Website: crate-barrel
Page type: payment
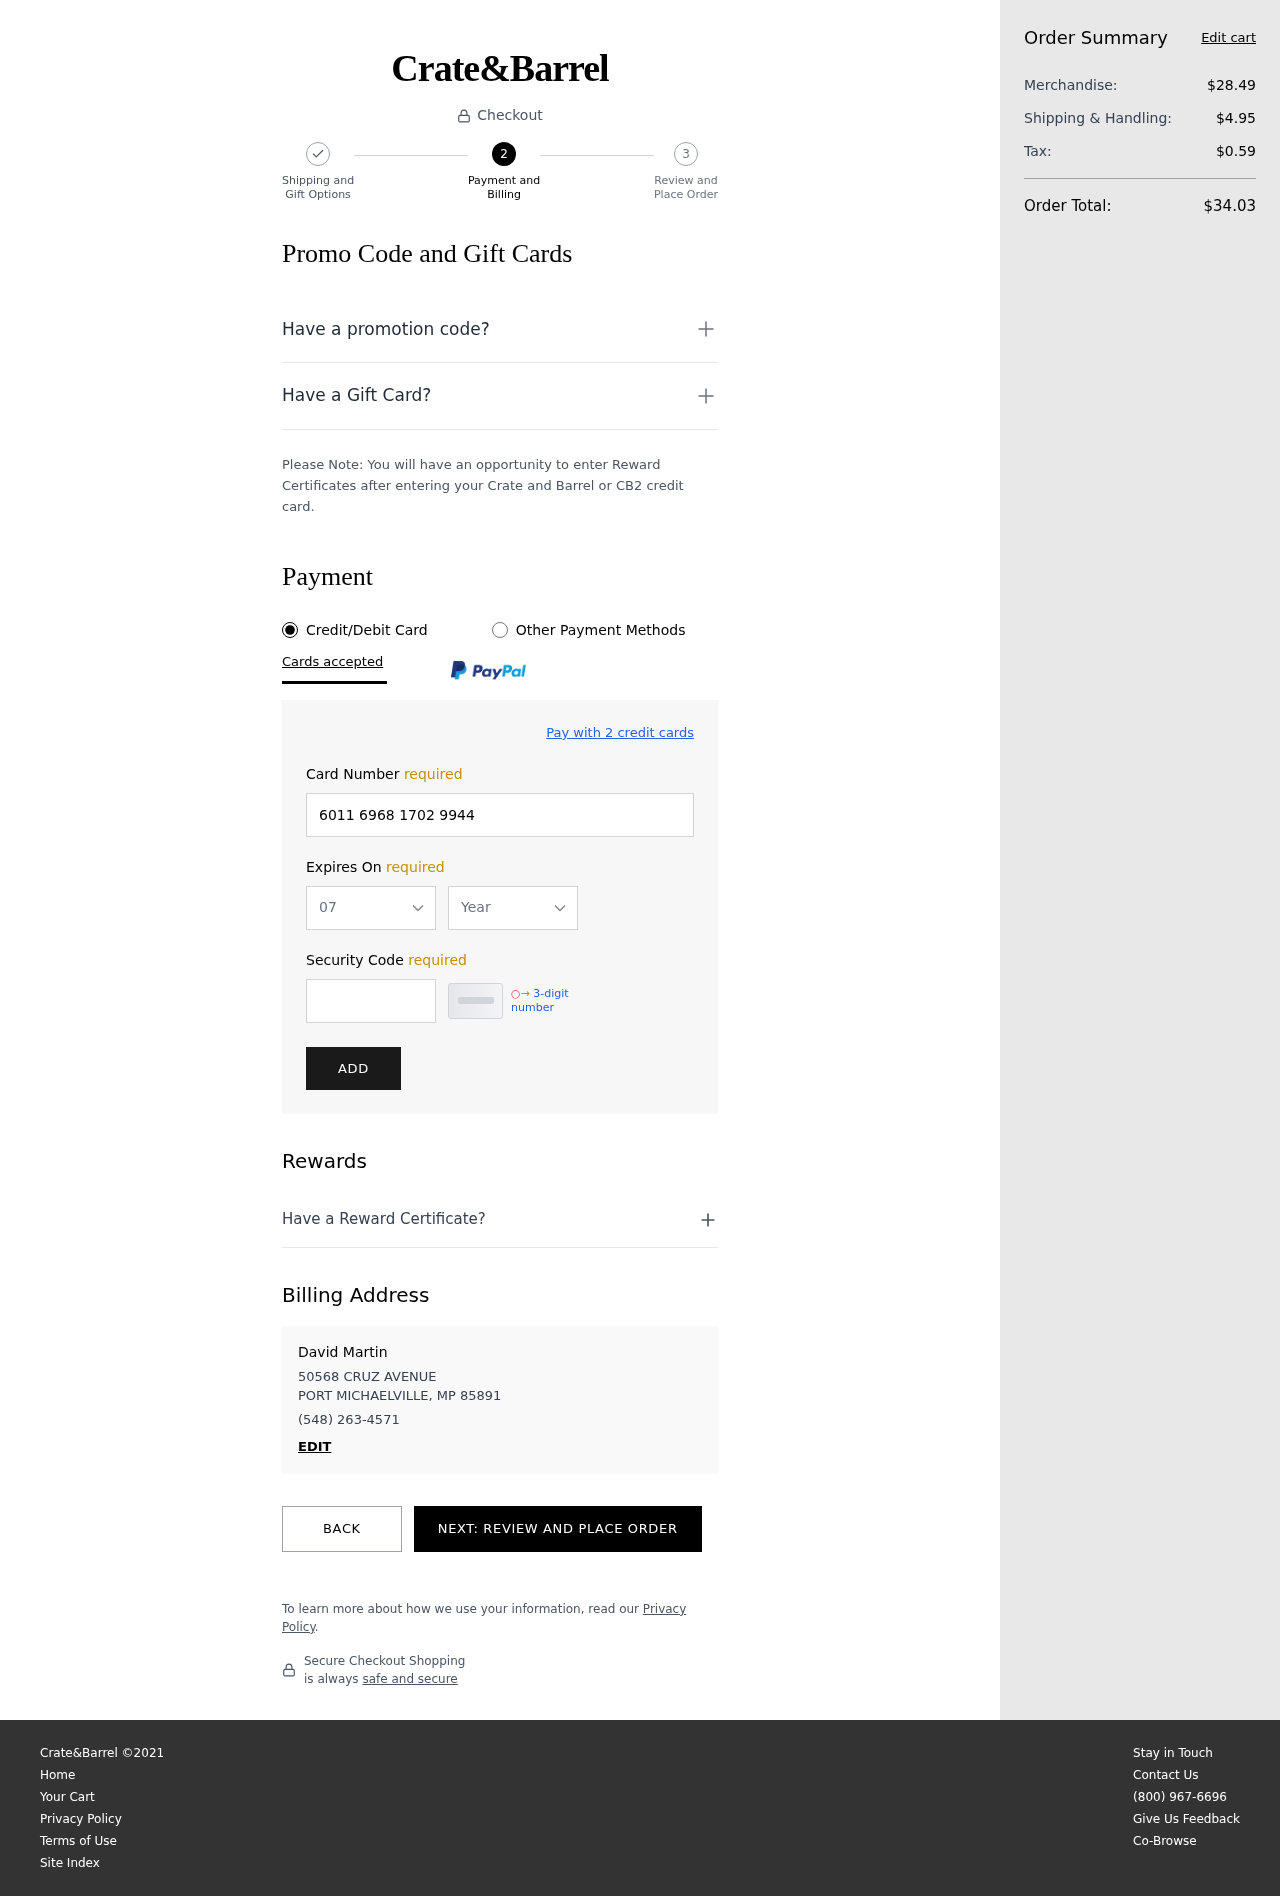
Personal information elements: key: PII_CARD_EXPIRY_MONTH
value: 07
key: PII_CARD_EXPIRY_YEAR
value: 28
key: PII_CITY_STATE_ZIP
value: PORT MICHAELVILLE, MP 85891
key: PII_FULLNAME
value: David Martin
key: PII_PHONE
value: (548) 263-4571
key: PII_STREET
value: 50568 CRUZ AVENUE
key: PII_CARD_NUMBER
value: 6011 6968 1702 9944
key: PII_CARD_CVV
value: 285
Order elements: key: ORDER_SUBTOTAL
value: $28.49
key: ORDER_SHIPPING_COST
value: $4.95
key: ORDER_TAX
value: $0.59
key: ORDER_TOTAL
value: $34.03